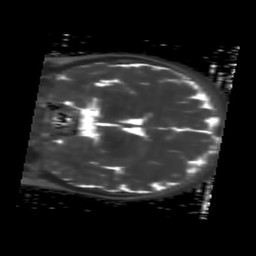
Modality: T2map
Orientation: coronal
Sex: female
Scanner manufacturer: siemens
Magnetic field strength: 3 T
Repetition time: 4 s